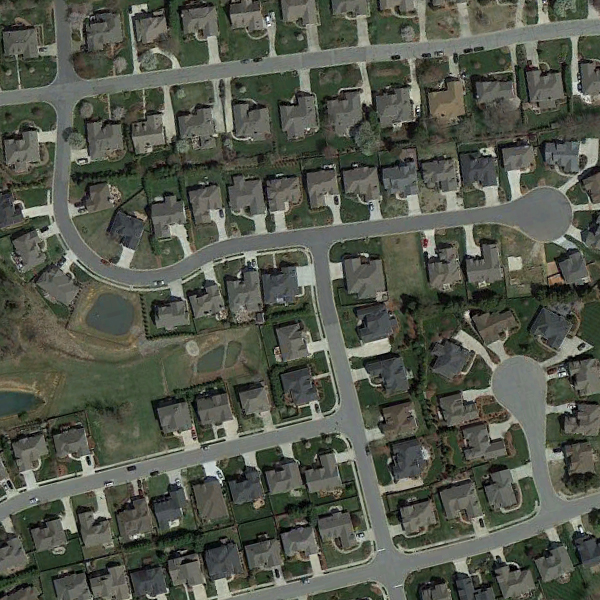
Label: DenseResidential